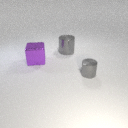
large gray metal cylinder to the right of large purple metal cube